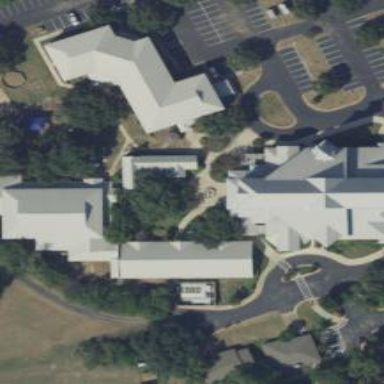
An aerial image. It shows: Building that serves as place of worship.